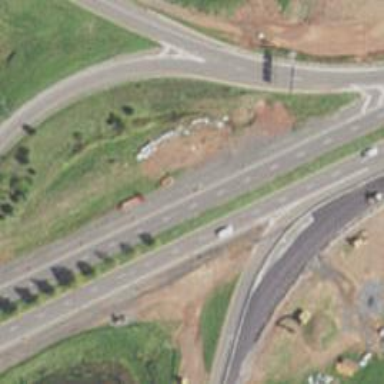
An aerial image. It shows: Asphalt trunk link road.